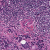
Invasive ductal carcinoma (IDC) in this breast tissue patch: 0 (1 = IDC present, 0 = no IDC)